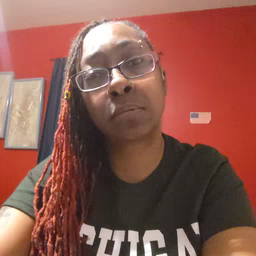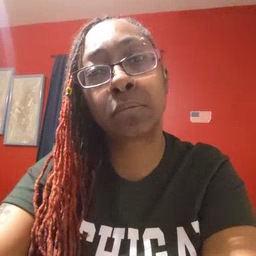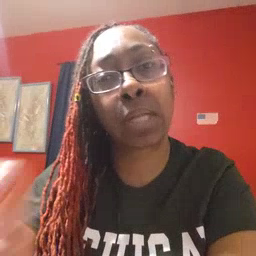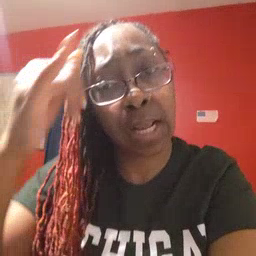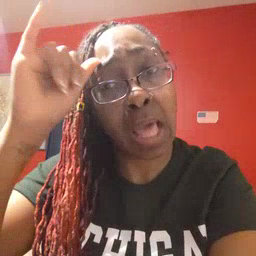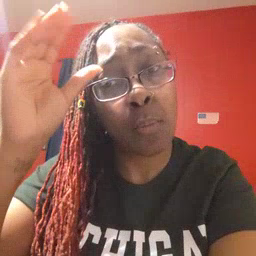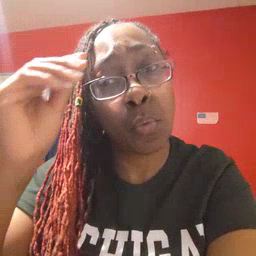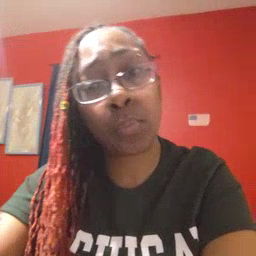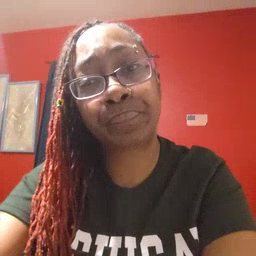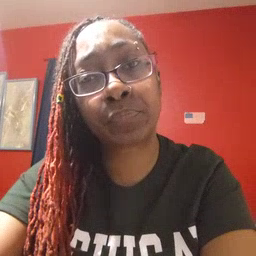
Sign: cowboy